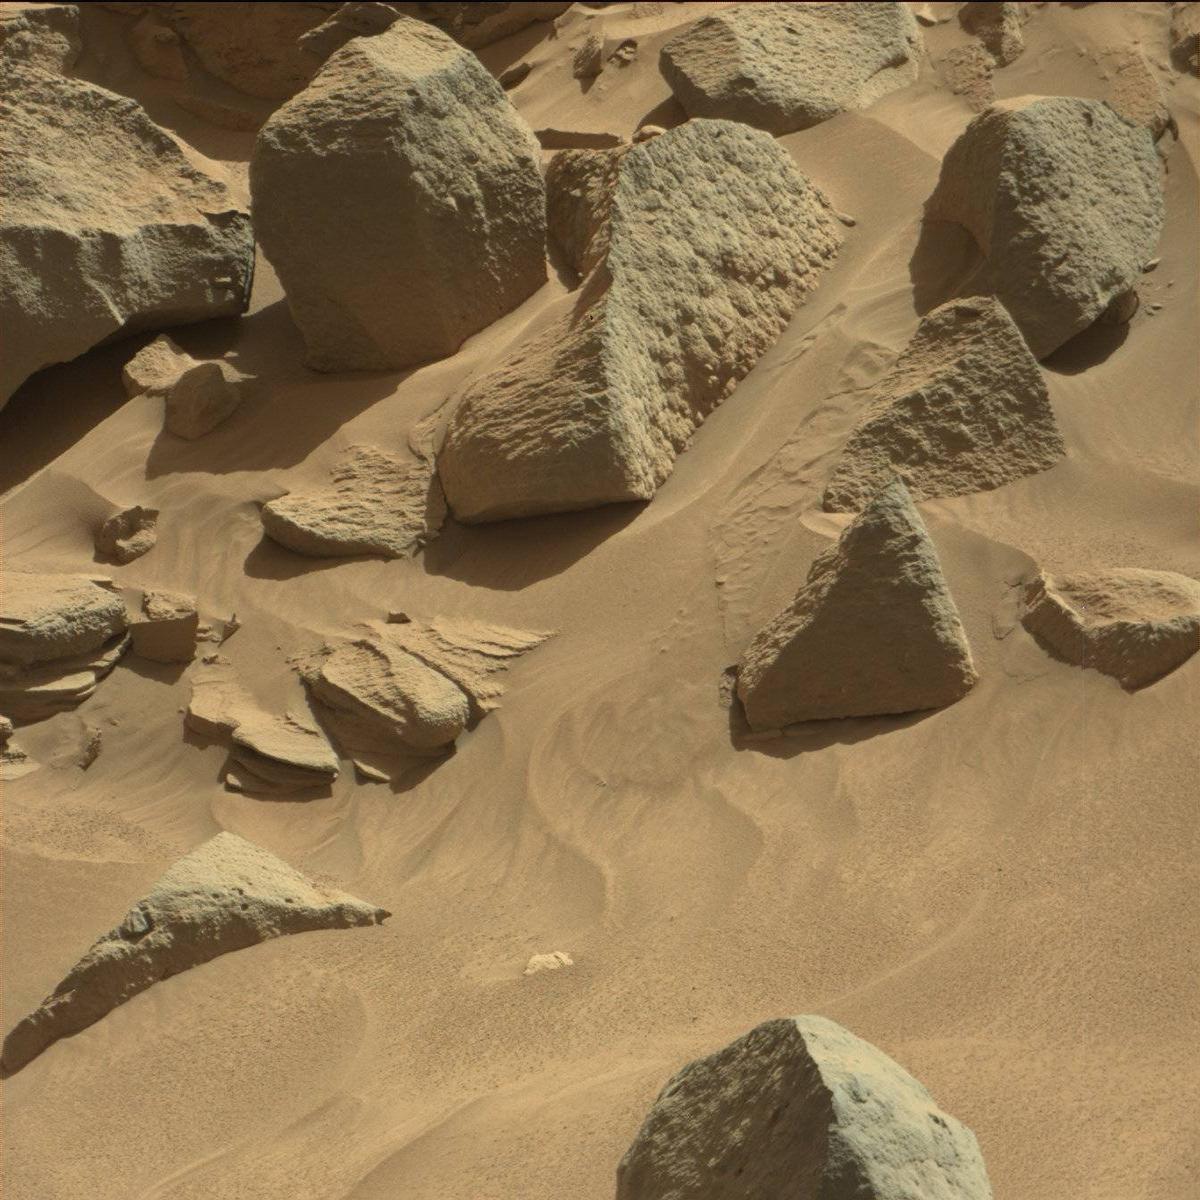
Terrain classes present: Bedrock, Rock, Sand / Soil